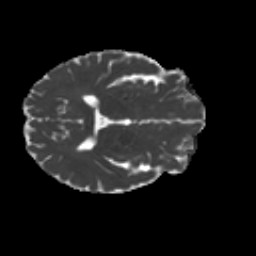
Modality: MD
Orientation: axial
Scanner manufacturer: siemens
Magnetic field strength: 3 T
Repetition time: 4.16 s
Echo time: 0.0806 s